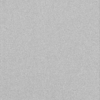
Label: dusty